高三 · 代数
(12 分) 用二分法求方程 $x^{5}-3 x+1=0$ 在 (0,1) 上的近似解, 精确到
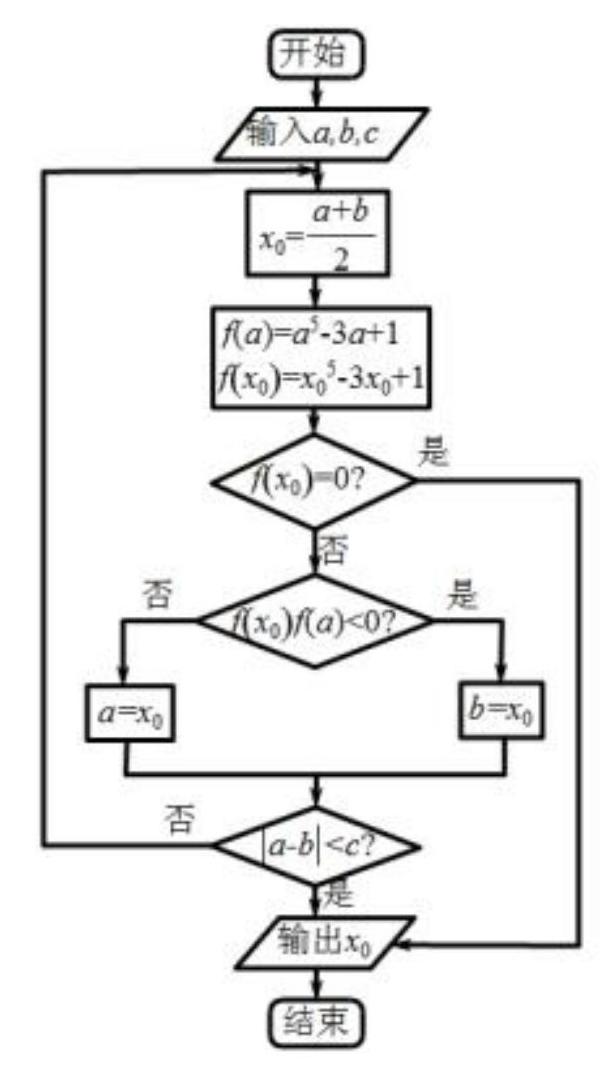
解析: 算法:第一步: 取 $[a, b]$ 中点 $x_{0}=\frac{1}{2}(a+b)$, 将区间一分为二;第二步: 若 $f\left(x_{0}ight)=0$, 则 $x_{0}$ 就是方程的根; 否则所求根 $x^{*}$ 在 $x_{0}$ 左侧或右侧;若 $f(a) f\left(x_{0}ight)>0$, 则 $x^{*} \in\left(x_{0}, bight)$, 以 $x_{0}$ 代替 $a$;若 $f(a) f\left(x_{0}ight)<0$, 则 $x^{*} \in\left(a, x_{0}ight)$, 以 $x_{0}$ 代替 $b$;第三步: 若 $|a-b|<c$, 计算终止, 此时 $x^{*} \approx x_{0}$, 否则转到第一步.